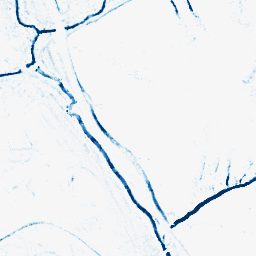
Category: morphological
Decomposition family: morphological_ellipse
Decomposition parameters: operation: closing
width: 5
height: 5
Upsampling method: sinc_hamming
Upsampling parameters: scale: 4
kernel_size: 8
Upsampling scale: 4